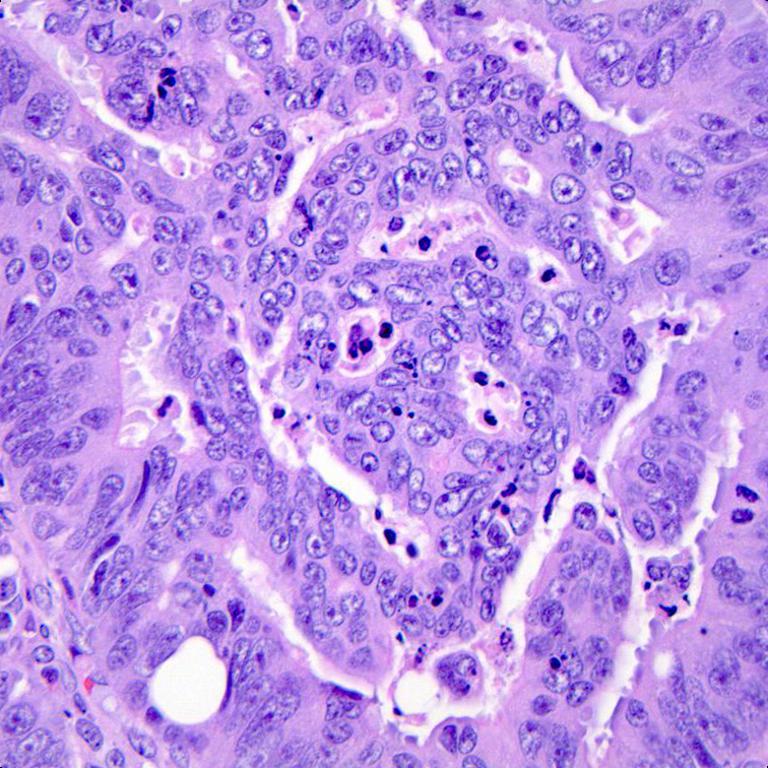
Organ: colon
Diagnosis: adenocarcinomas